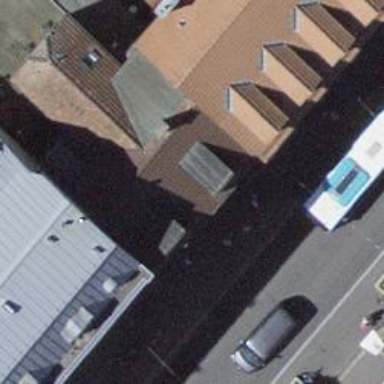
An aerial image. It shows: Clothing store.